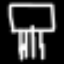
Label: chair